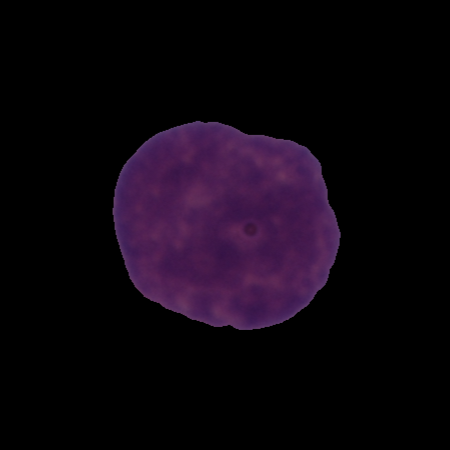
Label: cancer